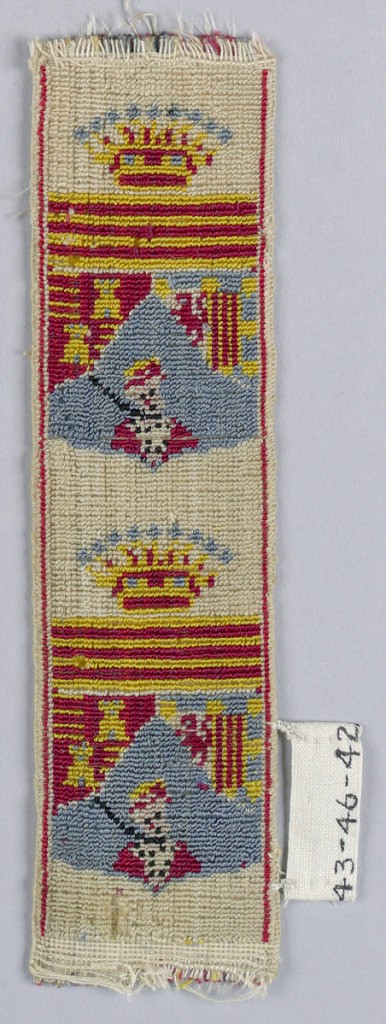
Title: Trimming
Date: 18th century
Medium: White and colored silk in uncut velvet weave.
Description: Head and shoulders of soldier with gun shown against arms under crown; in red, yellow, and blue on white.